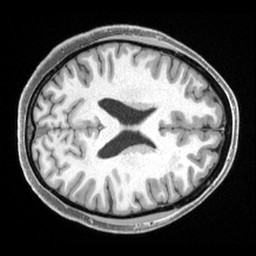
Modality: T1w
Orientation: axial